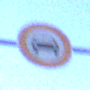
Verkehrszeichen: VerbotKraftwagen
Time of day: SunriseSunset
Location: Outdoor (Nature)
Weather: Clear
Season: NotSpecified
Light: Natural